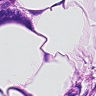
Metastatic tissue present: yes